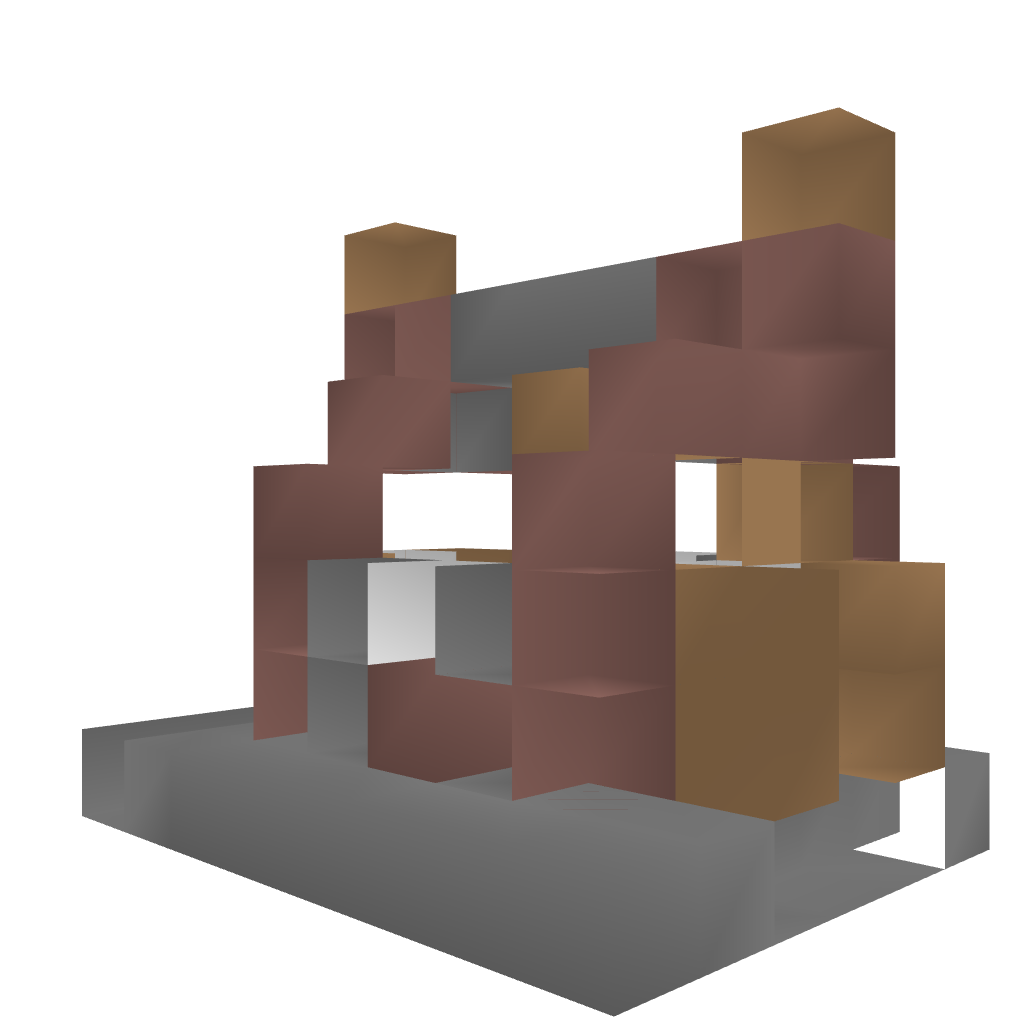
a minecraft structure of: Small House bad low quality